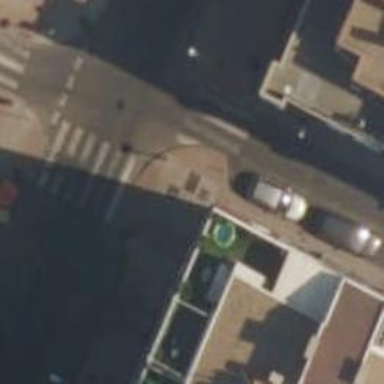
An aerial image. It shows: Uncontrolled zebra crossing on the road.